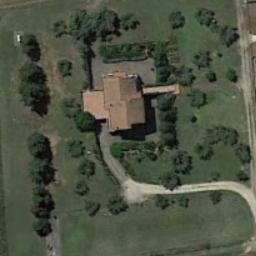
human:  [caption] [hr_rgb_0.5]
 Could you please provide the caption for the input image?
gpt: Here is a gorgeous home with a trail behind and a row of trees in front .

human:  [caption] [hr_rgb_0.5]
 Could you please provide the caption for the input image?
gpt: The sparse residential is on the grass next to some trees and a road .

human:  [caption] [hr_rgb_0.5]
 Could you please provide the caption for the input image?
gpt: Many trees are around the sparse residential .

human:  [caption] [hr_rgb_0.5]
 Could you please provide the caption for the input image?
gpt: In a sparse residential area there is an orange house and many green trees surrounded by grass .

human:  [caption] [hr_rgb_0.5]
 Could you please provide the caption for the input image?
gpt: A sparse residential area with some green bushes and a brown building .